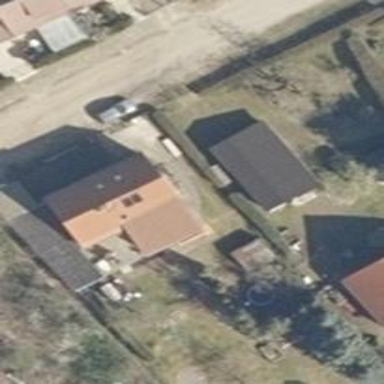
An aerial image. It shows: Detached building with gabled roof.